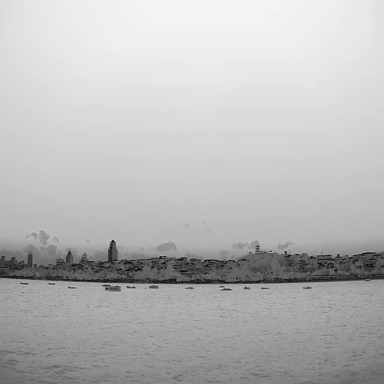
There are 11 bulk_carriers in the infrared image.